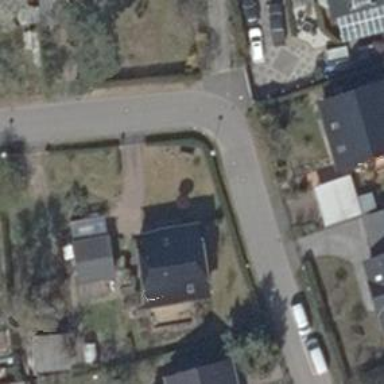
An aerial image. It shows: Footway.